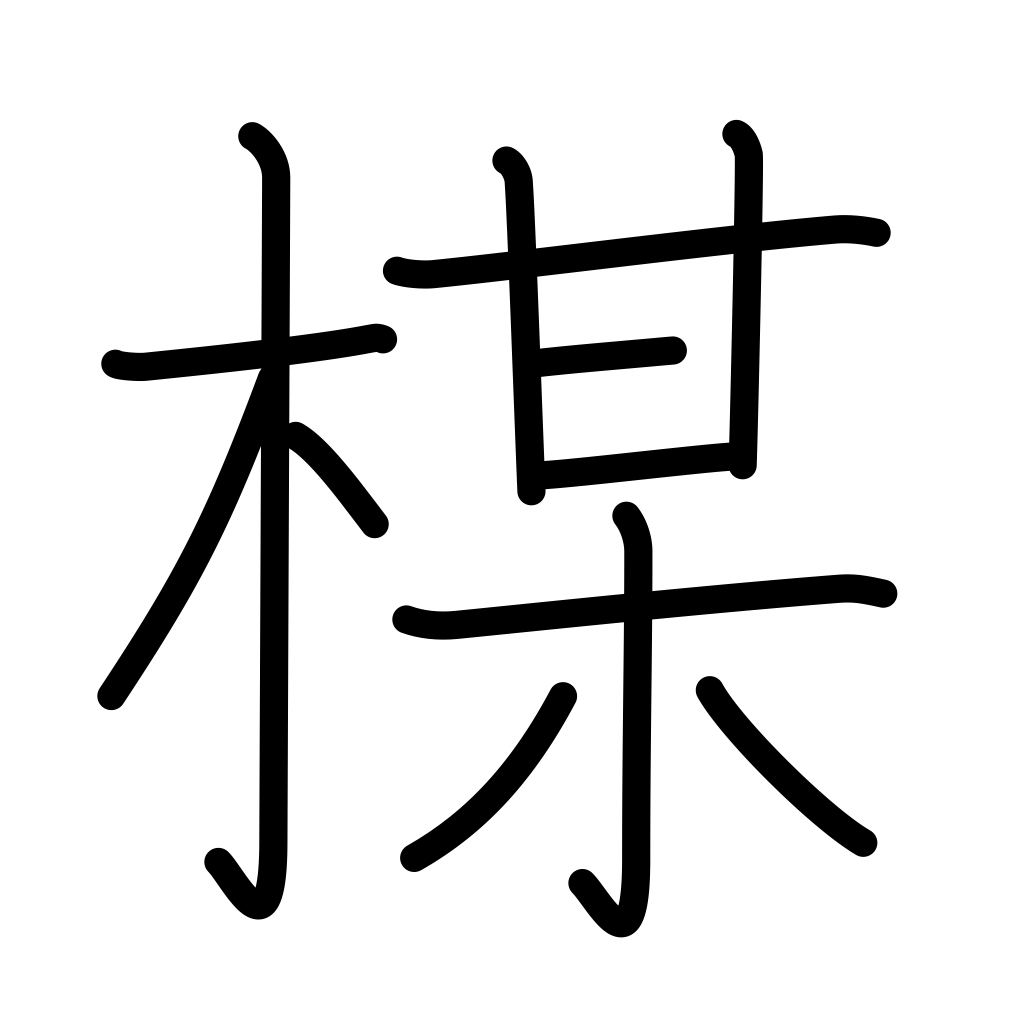
Meaning: plum